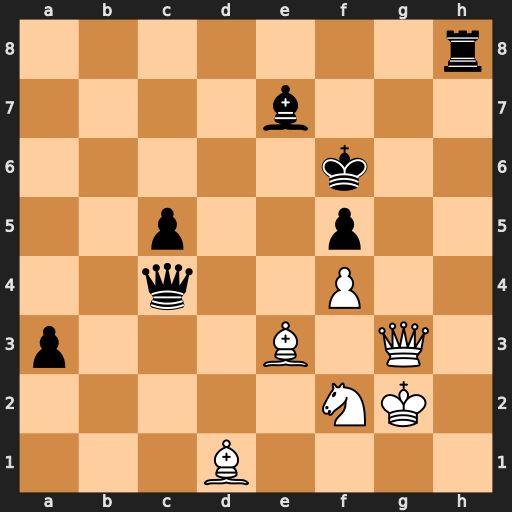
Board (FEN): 7r/4b3/5k2/2p2p2/2q2P2/p3B1Q1/5NK1/3B4
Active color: w
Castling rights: -
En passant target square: -
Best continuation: Bb3 Qxb3 Bd4+ cxd4 Qxb3